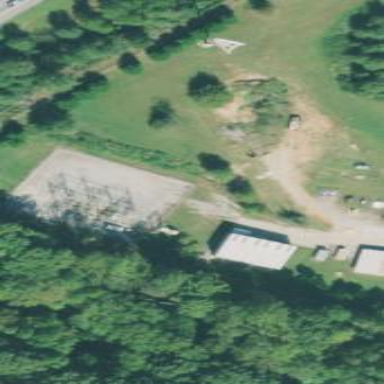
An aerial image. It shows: Distribution power substation secured by fence.